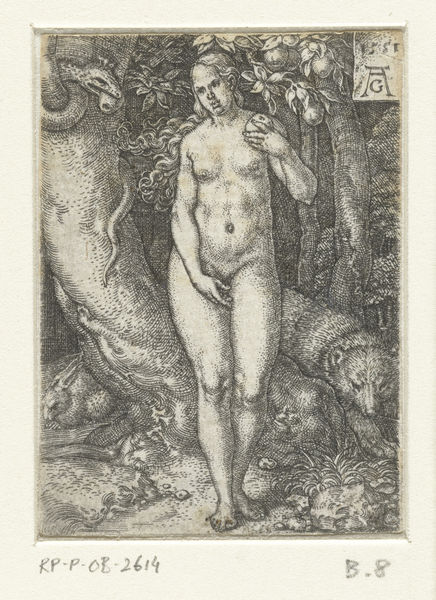
Titel: Eva
Künstler: Heinrich Aldegrever
Standort: Amsterdam
Institution: Rijksmuseum
Schlagwörter: akt, baum, blätter, nackt, vogel, wolf, bäume, mädchen, frau, zeichnung, gras, obst, tiere, bibel, stein, natur, stamm, haare, frucht, früchte, hase, apfel, nabel, kontrapost, bauchnabel, eva, paradies, nakt, druck, schwarz weiss, druckgrafik, radierung, stich, kupfer, schlange, urwald, apfelbaum, dürer, kupferstich, bär, adam und eva, baum der erkenntnis, garten eden, albert, schneke, r, ag, 1551, b.8